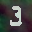
Label: 3